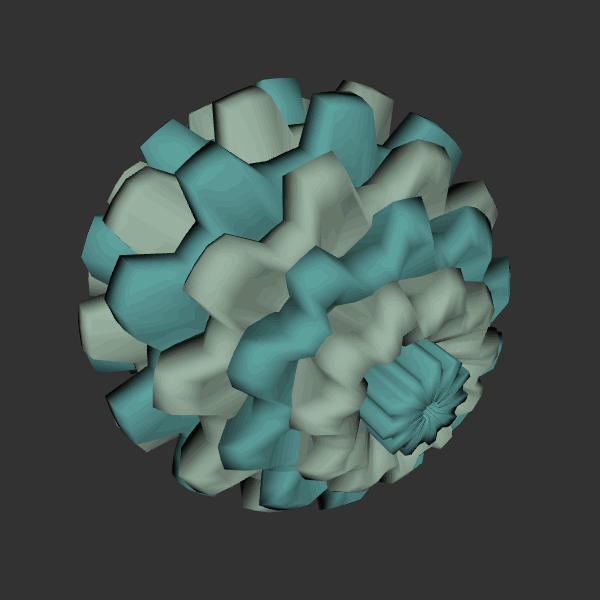
Background: dark